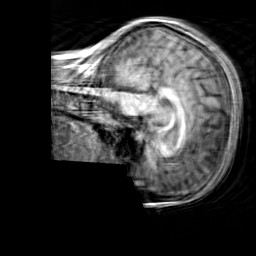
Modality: T1w
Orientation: sagittal
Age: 28
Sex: female
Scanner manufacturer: siemens
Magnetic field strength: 3 T
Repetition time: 2.3 s
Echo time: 0.00303 s